Question: I am trying to install using composer tool in wamp server.
The following steps are done towards installation
1. I downloaded the Composer-Setup.exe file from composer page and got successfully installed.
2. I downloaded the zendframework and extracted inside the c:\wamp\www\zend folder
3. I executed the command for self update php composer.phar self-update
This line generates the error message: 'could not open file composer.phar'
If I try the
'''
composer.phar self-update
'''

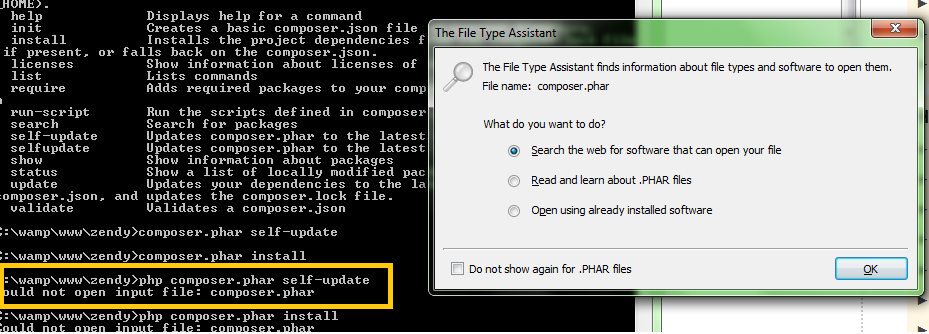
Answer: The composer.phar install is not working but without .phar this is working.
We need to enable the openssl module in php before installing the zendframe work.
We have to uncomment the line from 'php.ini' file.
composer use different php.ini file which is located at the 'wampin\php\php-<version number>\php.ini'
After enabling the openssl we need to restart the server.
The execute the following comments.
I can install successfully using these commands -
'''
composer self-update
composer install --prefer-dist
'''